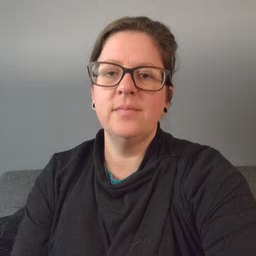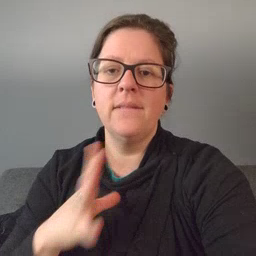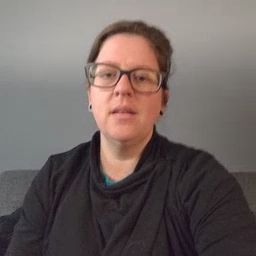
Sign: fine